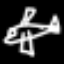
Label: airplane